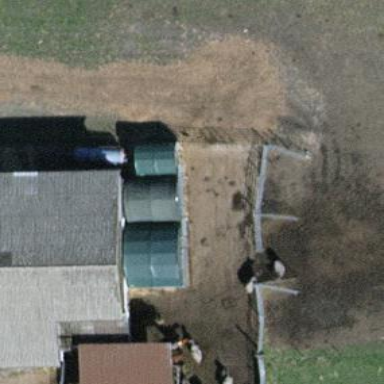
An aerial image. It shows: Rural barn.